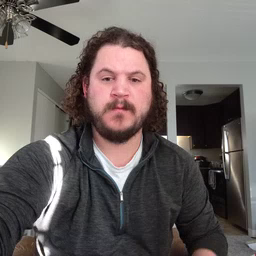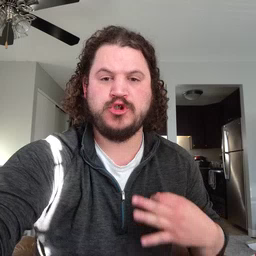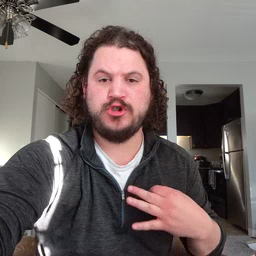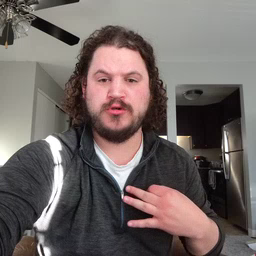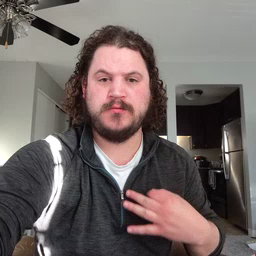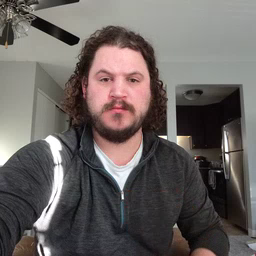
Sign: shirt